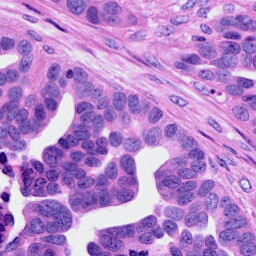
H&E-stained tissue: Ovarian